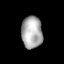
Tissue: prostate
Cell type: Myeloid cells
Senescence score: 0.7267
Nuclear area (px): 660
Mean DAPI intensity: 171.609